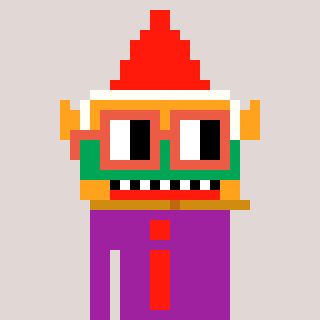
a pixel art character with square orange glasses, a gnome-shaped head and a magenta-colored body on a warm background